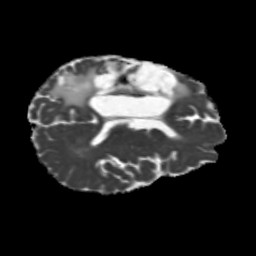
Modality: MD
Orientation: axial
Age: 46
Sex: male
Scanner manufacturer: siemens
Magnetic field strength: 3 T
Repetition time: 5.25 s
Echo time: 0.08 s